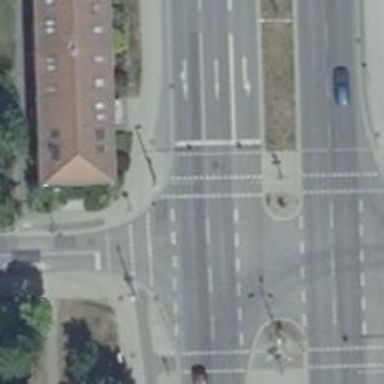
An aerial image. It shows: Asphalt footway with crossing for both pedestrians and cyclists.